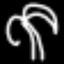
Label: palm tree